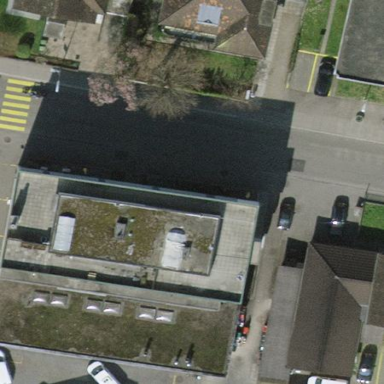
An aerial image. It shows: Retail building.